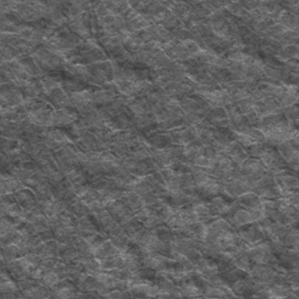
Label: frost